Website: macys
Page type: cart
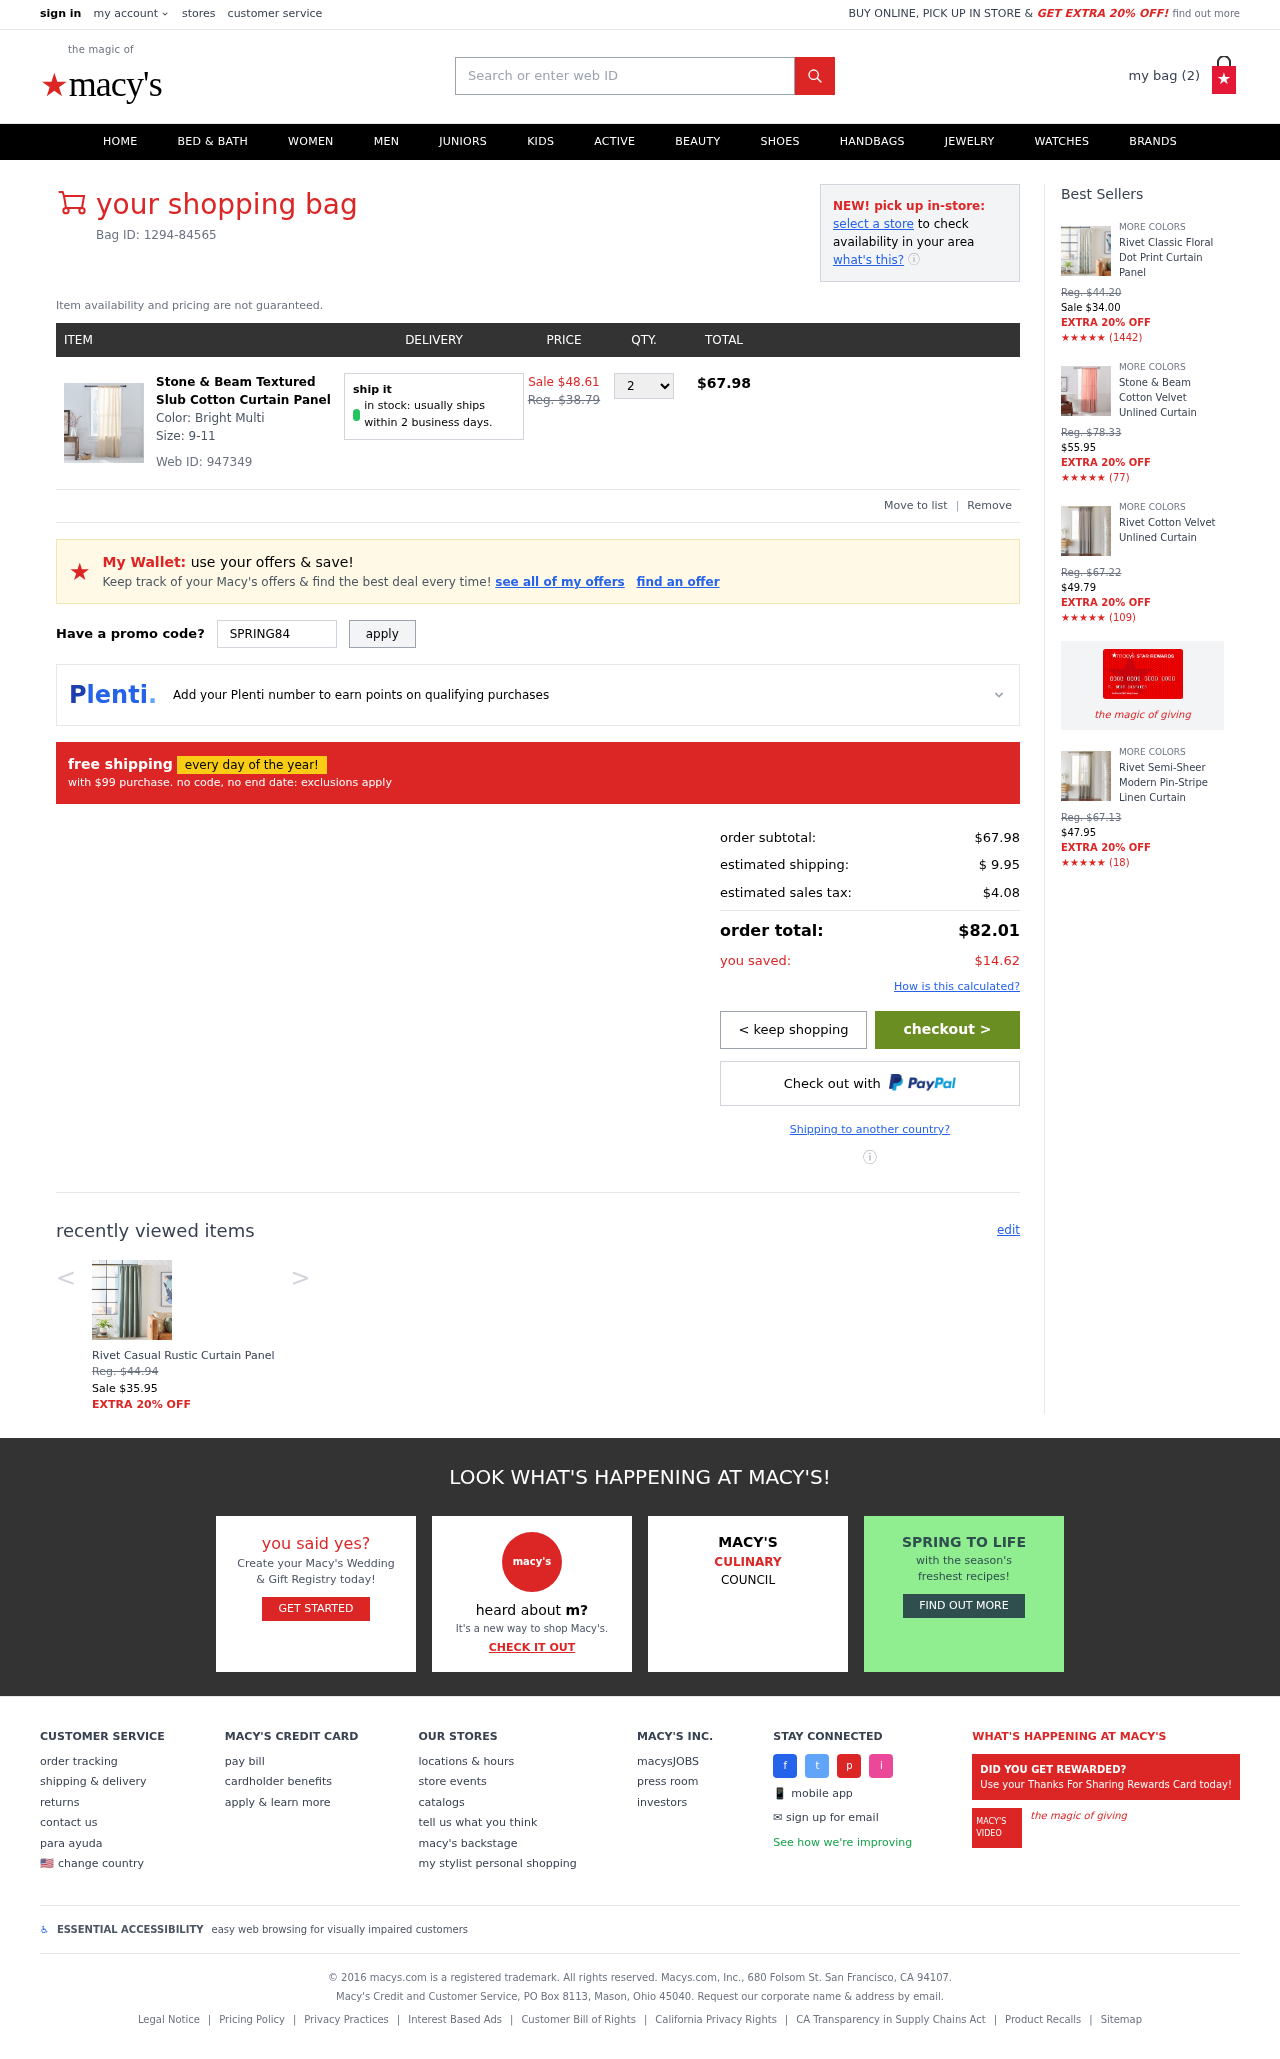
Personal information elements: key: PII_PROMO_CODE
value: SPRING84
Product elements: key: PRODUCT1_NAME
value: Stone & Beam Textured Slub Cotton Curtain Panel
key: PRODUCT1_PRICE
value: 33.99
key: PRODUCT1_QUANTITY
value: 2
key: PRODUCT2_NAME
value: Rivet Casual Rustic Curtain Panel
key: PRODUCT2_PRICE
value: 35.95
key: PRODUCT3_NAME
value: Rivet Classic Floral Dot Print Curtain Panel
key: PRODUCT3_NUM_RATINGS
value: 1442
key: PRODUCT3_PRICE
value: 34
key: PRODUCT4_NAME
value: Stone & Beam Cotton Velvet Unlined Curtain
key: PRODUCT4_NUM_RATINGS
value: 77
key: PRODUCT4_PRICE
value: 55.95
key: PRODUCT5_NAME
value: Rivet Cotton Velvet Unlined Curtain
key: PRODUCT5_NUM_RATINGS
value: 109
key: PRODUCT5_PRICE
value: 49.79
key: PRODUCT6_NAME
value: Rivet Semi-Sheer Modern Pin-Stripe Linen Curtain
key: PRODUCT6_NUM_RATINGS
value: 18
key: PRODUCT6_PRICE
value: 47.95
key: PRODUCT1_ORIGINAL_PRICE
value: Sale $48.61
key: PRODUCT1_TOTAL
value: $67.98
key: PRODUCT2_ORIGINAL_PRICE
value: Reg. $44.94
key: PRODUCT3_ORIGINAL_PRICE
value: Reg. $44.20
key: PRODUCT3_RATING
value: ★★★★★
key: PRODUCT4_ORIGINAL_PRICE
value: Reg. $78.33
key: PRODUCT4_RATING
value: ★★★★★
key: PRODUCT5_ORIGINAL_PRICE
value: Reg. $67.22
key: PRODUCT5_RATING
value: ★★★★★
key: PRODUCT6_ORIGINAL_PRICE
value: Reg. $67.13
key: PRODUCT6_RATING
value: ★★★★★
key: PRODUCT_WEB_ID
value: Web ID: 947349
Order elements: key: ORDER_NUM_ITEMS
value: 2
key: ORDER_BAG_ID
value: Bag ID: 1294-84565
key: ORDER_SUBTOTAL
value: $67.98
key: ORDER_SHIPPING_COST
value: $ 9.95
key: ORDER_TAX
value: $4.08
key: ORDER_TOTAL
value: $82.01
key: ORDER_SAVINGS
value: $14.62
Search elements: key: HEADER_SEARCH
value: Search or enter web ID